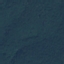
Land use / land cover class: Forest